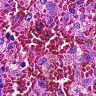
Metastatic tissue present: no